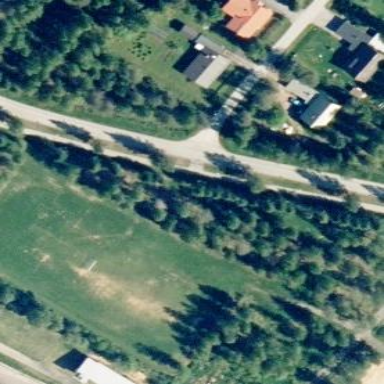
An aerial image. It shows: Multi-sport pitch on grassland.